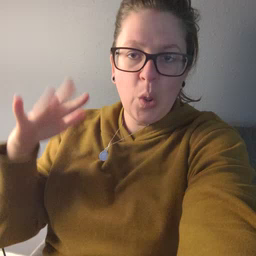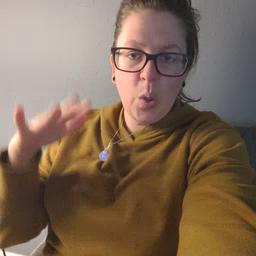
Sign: snow